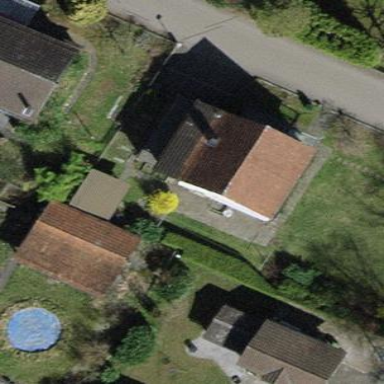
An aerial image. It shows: Building with tile roof.